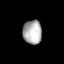
Tissue: prostate
Cell type: T cells
Senescence score: 0.358
Nuclear area (px): 446
Mean DAPI intensity: 173.704